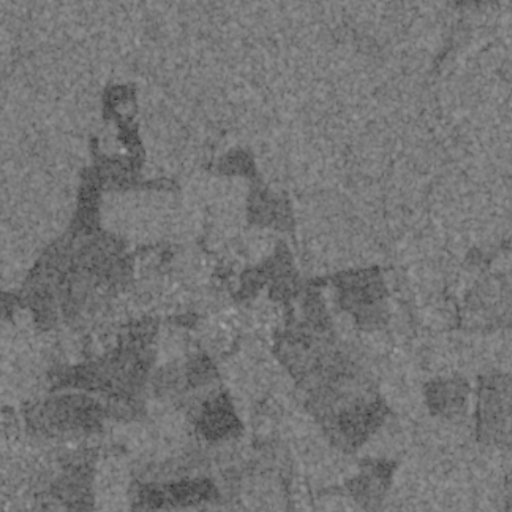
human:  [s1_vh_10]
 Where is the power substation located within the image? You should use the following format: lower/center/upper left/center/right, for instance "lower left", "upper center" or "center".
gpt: The power substation is located in the center of the image.
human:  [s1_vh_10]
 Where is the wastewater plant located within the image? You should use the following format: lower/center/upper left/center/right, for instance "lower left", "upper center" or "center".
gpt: The wastewater plant is located in the center of the image.
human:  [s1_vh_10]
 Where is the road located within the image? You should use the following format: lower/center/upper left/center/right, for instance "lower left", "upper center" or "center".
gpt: There is no road in the image.

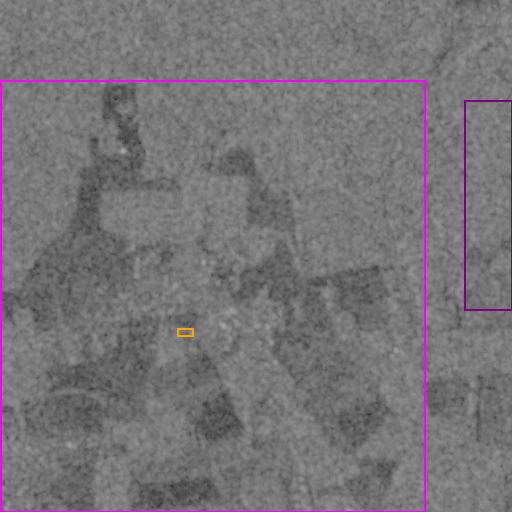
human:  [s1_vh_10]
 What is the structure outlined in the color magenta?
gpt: The structure outlined in magenta is a crop field.
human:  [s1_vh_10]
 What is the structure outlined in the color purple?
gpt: The structure outlined in purple is a park.
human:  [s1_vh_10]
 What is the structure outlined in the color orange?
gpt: The structure outlined in orange is a wastewater plant.
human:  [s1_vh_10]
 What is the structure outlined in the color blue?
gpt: There is no blue outline.